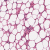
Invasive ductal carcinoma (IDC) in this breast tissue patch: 0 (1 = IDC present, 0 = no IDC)